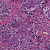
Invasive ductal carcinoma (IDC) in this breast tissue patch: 1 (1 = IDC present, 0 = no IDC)